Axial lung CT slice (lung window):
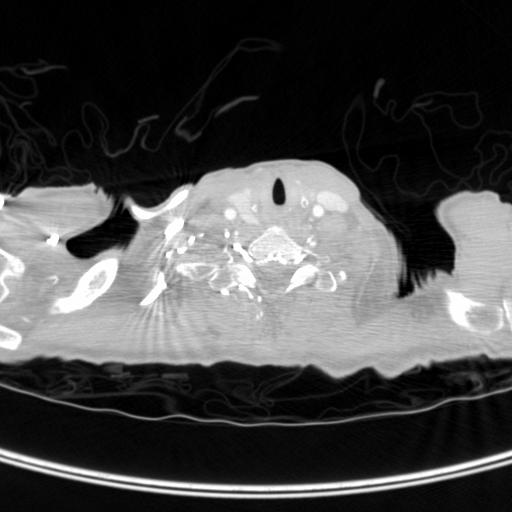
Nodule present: no